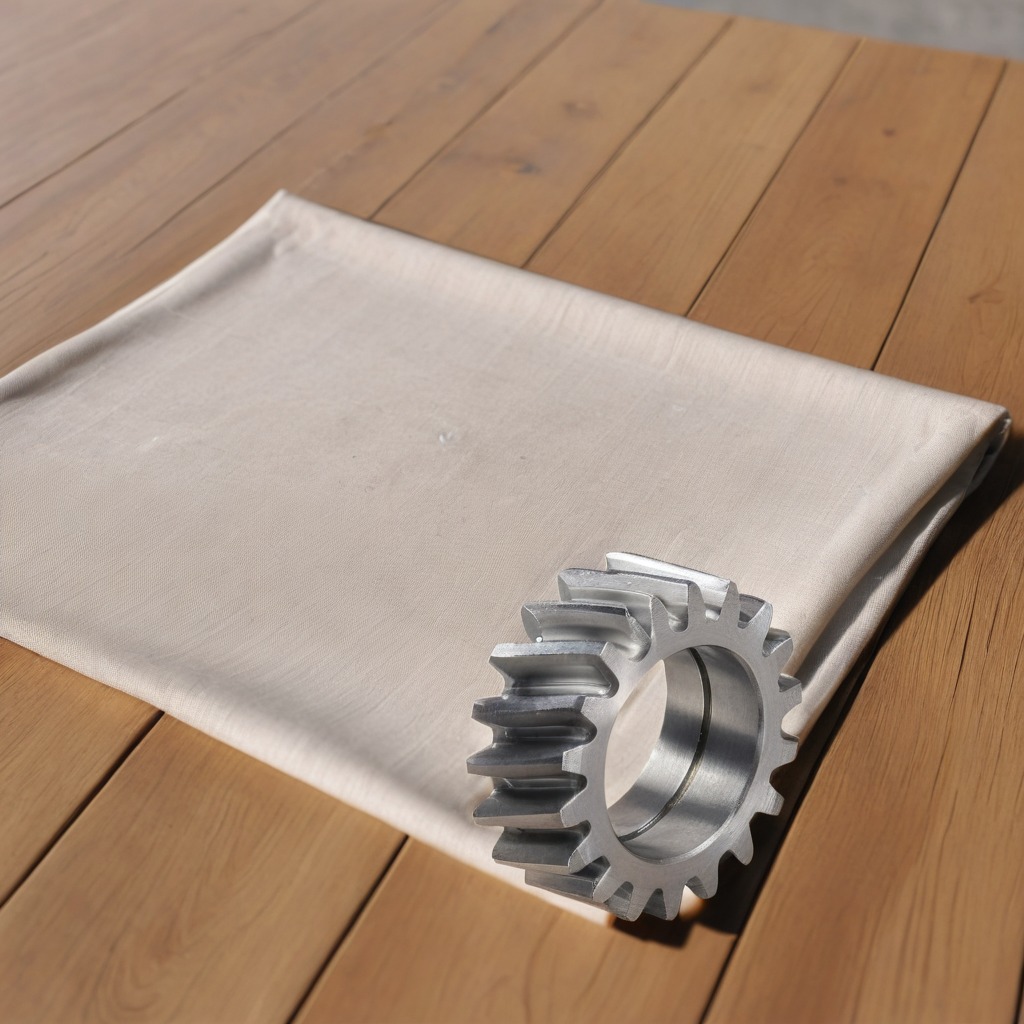
A steel gear with teeth is lying on the wooden table.